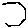
Label: hexagon